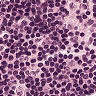
Metastatic tissue present: no